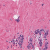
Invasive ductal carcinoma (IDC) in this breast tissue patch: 0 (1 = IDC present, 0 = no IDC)